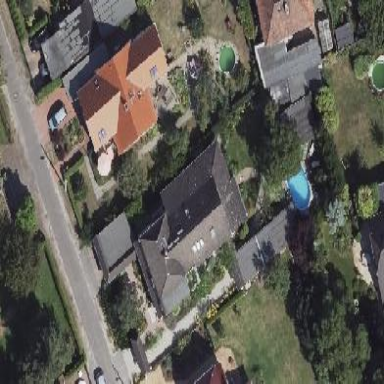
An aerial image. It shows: Detached building with half-hipped roof shape.